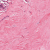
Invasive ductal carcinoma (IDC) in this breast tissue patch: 0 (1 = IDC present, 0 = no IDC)